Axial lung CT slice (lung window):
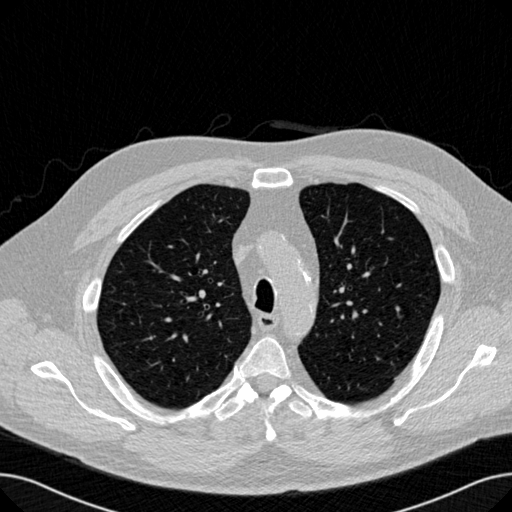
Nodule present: no